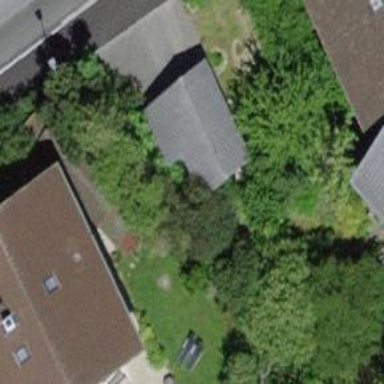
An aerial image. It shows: Garage building.